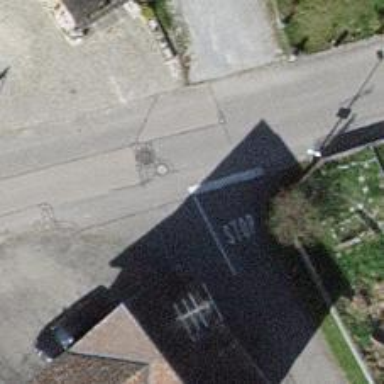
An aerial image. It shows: Road with stop sign.